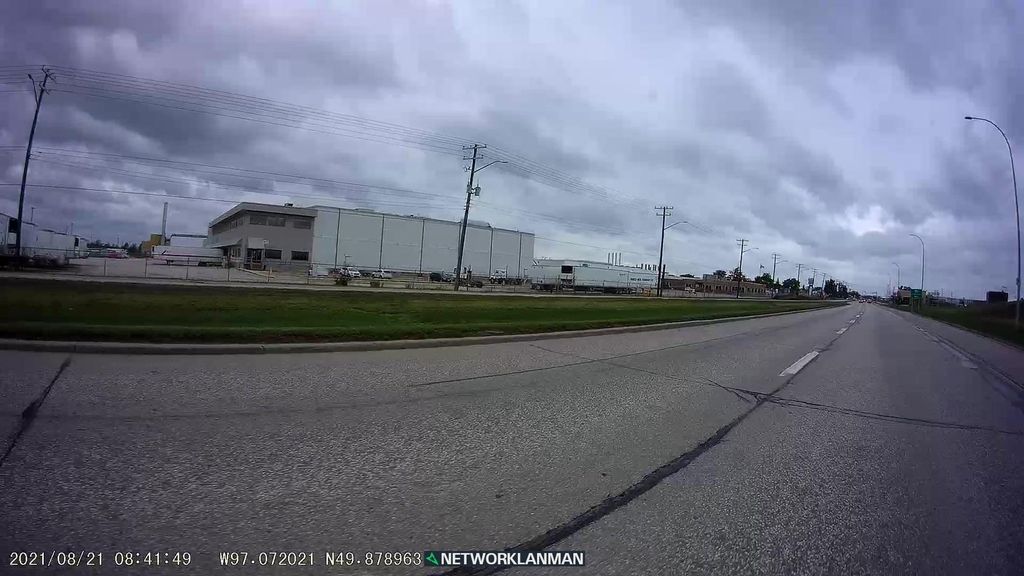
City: winnipeg